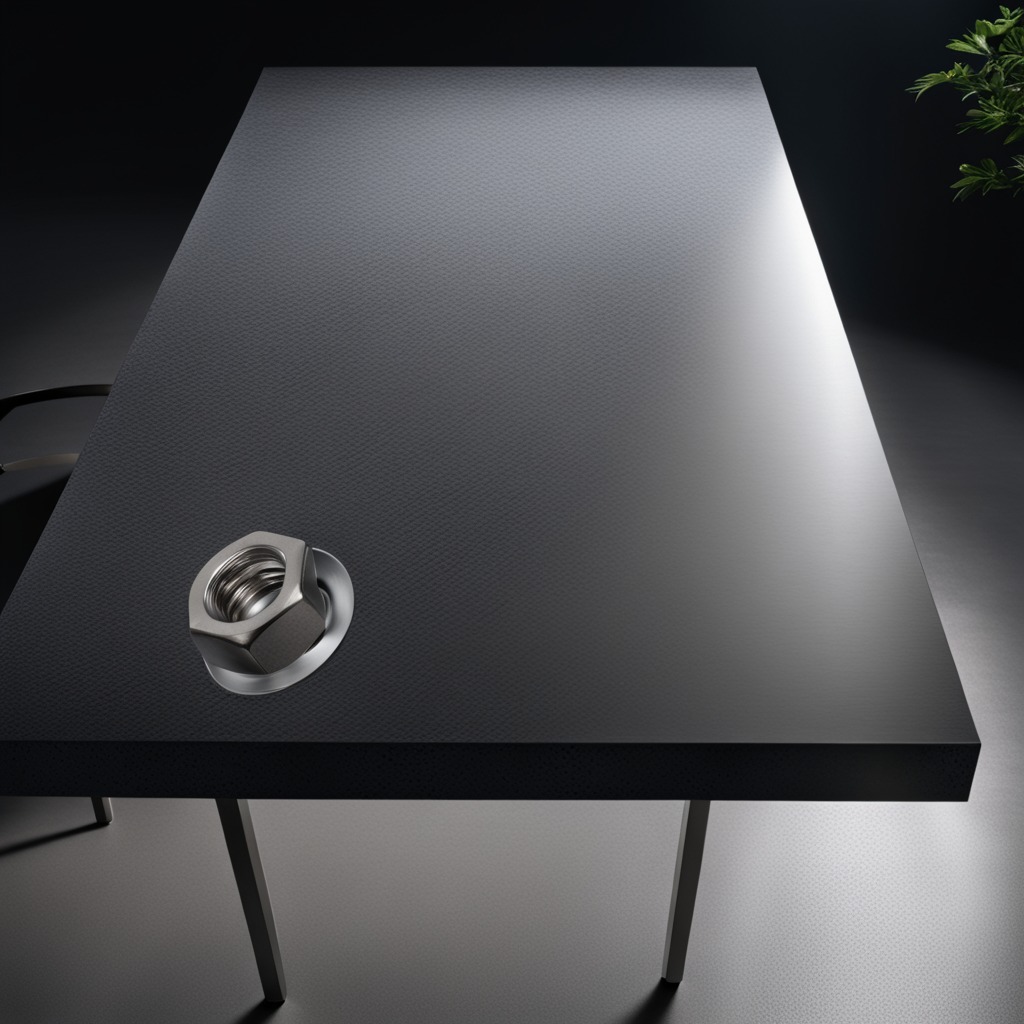
A metal nut is lying on a clean granite table inside a workshop at night.